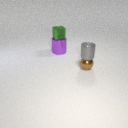
small brown metal sphere below small gray metal cylinder